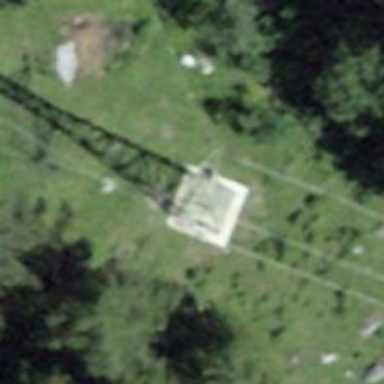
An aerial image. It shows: Power line is depicted.